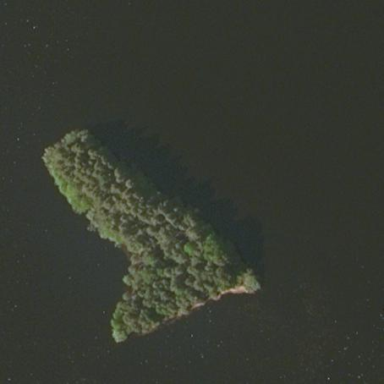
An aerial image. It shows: Islet covered with woodland.